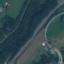
Land use / land cover: Highway